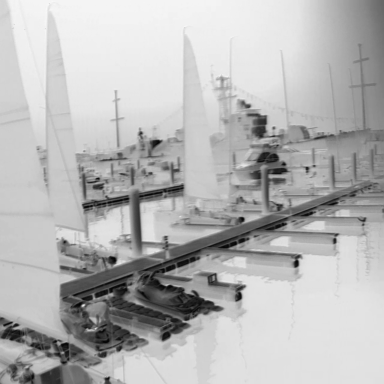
There are two sailboats in the infrared image.